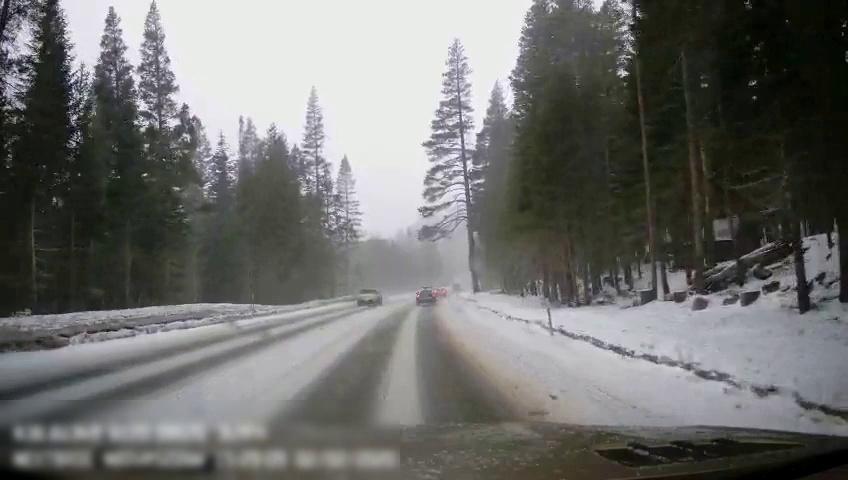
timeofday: Day
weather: Snowy
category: Drivable Space
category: Vehicles | SUV
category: Vehicles | Car
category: Vehicles | SUV